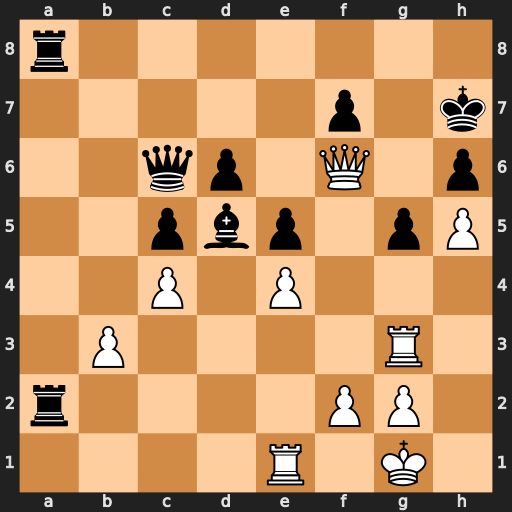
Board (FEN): r7/5p1k/2qp1Q1p/2pbp1pP/2P1P3/1P4R1/r4PP1/4R1K1
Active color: w
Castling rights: -
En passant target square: -
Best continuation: exd5 Qd7 f4 exf4 Re7 Ra1+ Kh2 Qxe7 Qxe7 fxg3+ Kxg3 Kg7 Qxd6